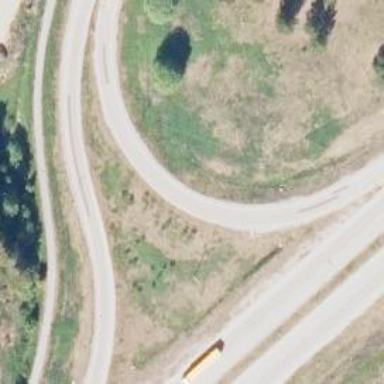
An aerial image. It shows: Trunk link road with asphalt surface.